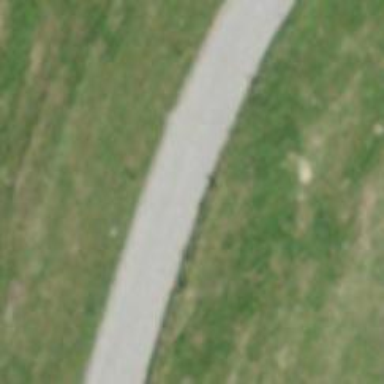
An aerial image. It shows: Unclassified road with asphalt surface.